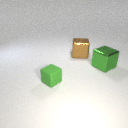
large green metal cube behind small green rubber cube